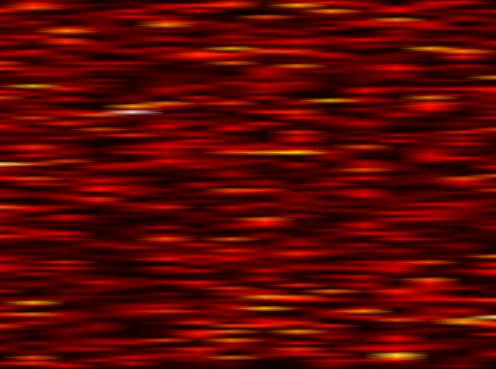
Label: OFDM